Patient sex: F
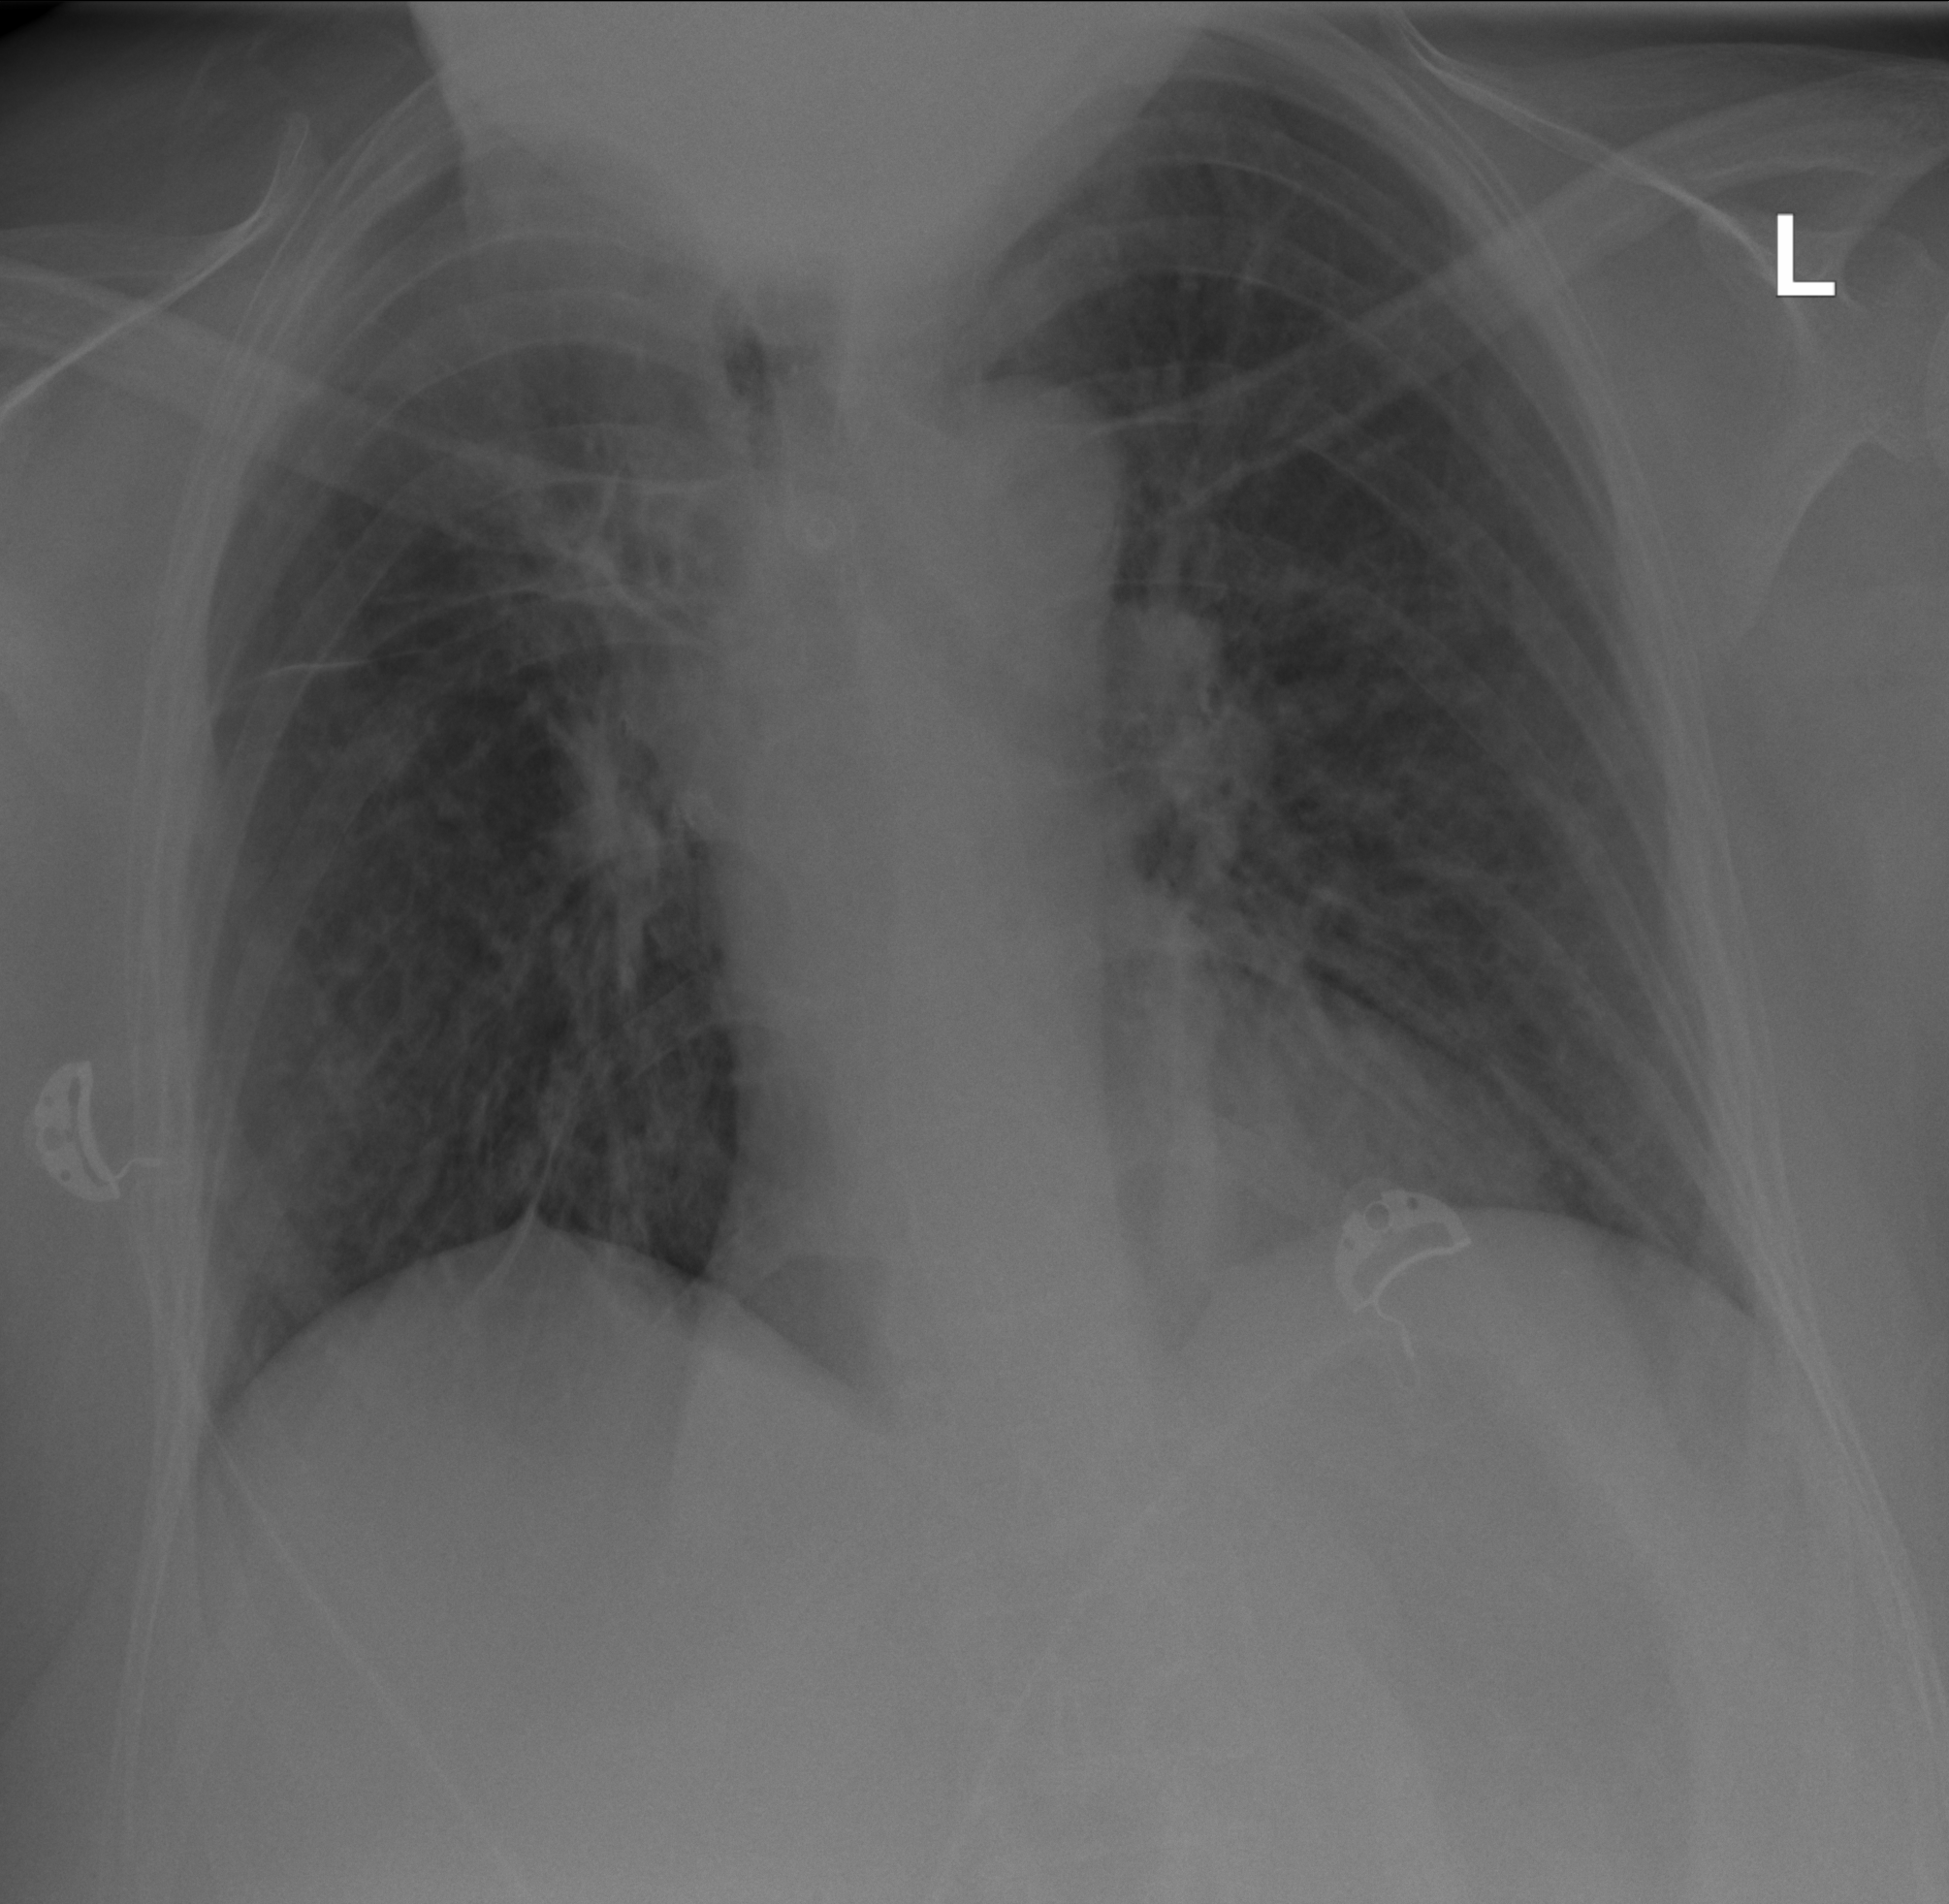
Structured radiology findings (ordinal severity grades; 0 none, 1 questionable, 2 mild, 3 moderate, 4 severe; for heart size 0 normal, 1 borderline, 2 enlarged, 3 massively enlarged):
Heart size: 1
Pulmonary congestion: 3
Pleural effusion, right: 2
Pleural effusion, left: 2
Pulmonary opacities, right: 2
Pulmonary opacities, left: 0
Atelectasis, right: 2
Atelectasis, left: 2